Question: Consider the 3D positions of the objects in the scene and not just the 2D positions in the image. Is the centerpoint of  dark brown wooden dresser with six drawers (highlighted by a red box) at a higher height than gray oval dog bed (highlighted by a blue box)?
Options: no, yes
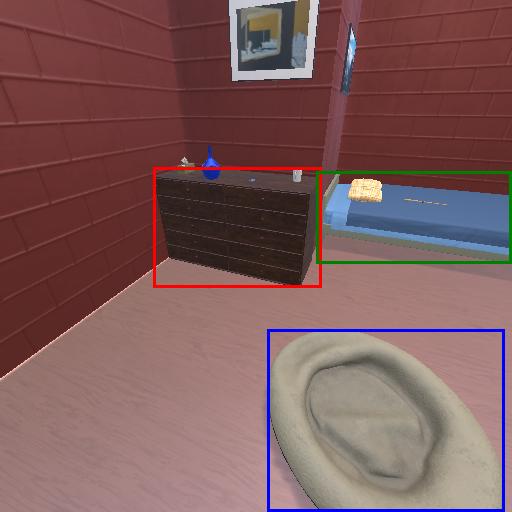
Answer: no